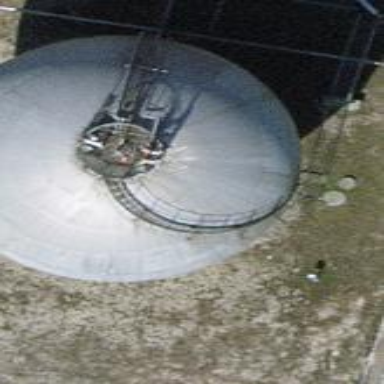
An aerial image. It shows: Industrial building with storage tank.